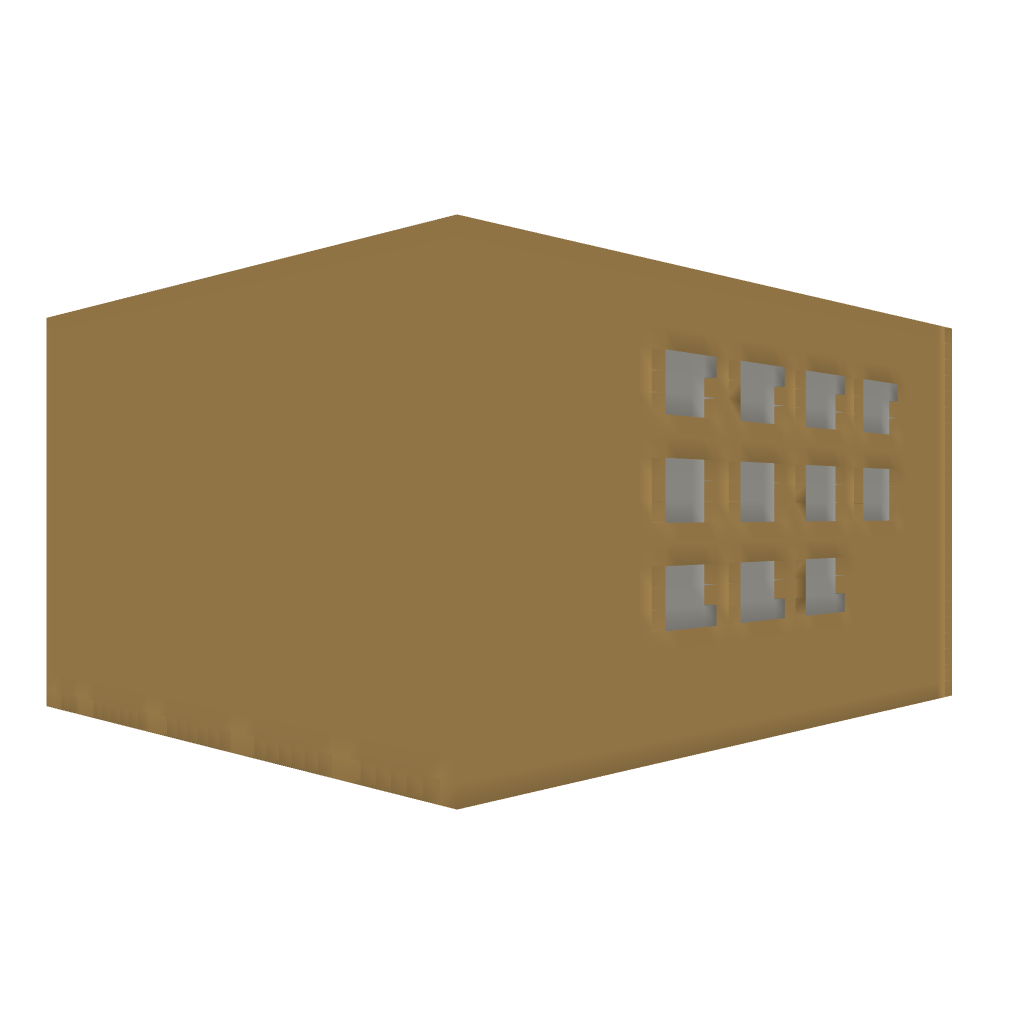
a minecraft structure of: waterpark